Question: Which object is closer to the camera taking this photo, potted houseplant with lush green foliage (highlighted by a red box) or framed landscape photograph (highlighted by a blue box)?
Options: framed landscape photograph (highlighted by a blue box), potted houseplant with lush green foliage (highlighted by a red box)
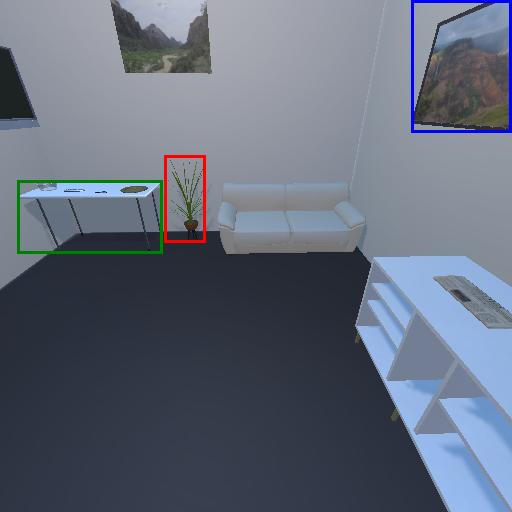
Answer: framed landscape photograph (highlighted by a blue box)